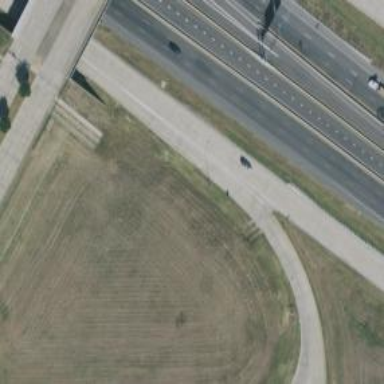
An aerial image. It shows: Secondary link road.